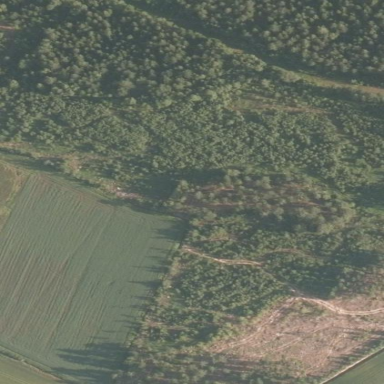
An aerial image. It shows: Forest area.